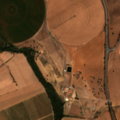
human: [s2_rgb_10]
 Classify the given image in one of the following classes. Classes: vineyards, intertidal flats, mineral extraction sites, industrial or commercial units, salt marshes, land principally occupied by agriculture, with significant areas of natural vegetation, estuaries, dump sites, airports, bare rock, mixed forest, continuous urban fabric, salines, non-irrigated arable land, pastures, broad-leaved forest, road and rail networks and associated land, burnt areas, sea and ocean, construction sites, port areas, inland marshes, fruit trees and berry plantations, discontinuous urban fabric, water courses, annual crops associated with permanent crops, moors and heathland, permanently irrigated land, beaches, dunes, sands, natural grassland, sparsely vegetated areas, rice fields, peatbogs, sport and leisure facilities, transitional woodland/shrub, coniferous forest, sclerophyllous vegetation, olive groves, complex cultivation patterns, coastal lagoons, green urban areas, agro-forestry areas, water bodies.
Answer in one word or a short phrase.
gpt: non-irrigated arable land, permanently irrigated land, olive groves, agro-forestry areas